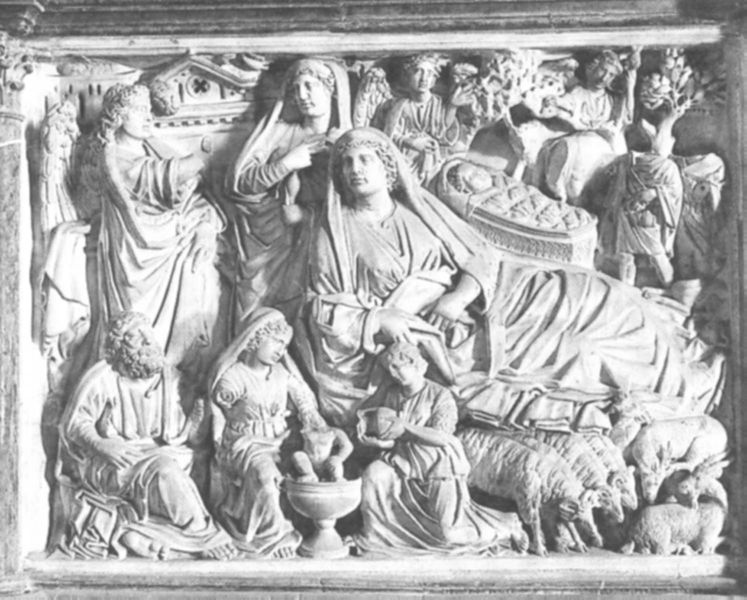
Titel: Kanzel
Künstler: Niccolò Pisano
Standort: Pisa, Baptisterium (EU - I - Toskana)
Schlagwörter: baum, flügel, mann, baden, bäume, frauen, menschen, ausschnitt, frau, marmor, männer, säulen, haus, schleier, tiere, bart, bärte, falten, rahmen, stein, gewand, kelch, kind, locken, renaissance, engel, relief, giebel, baby, figuren, kopftuch, liegend, foto, bad, gefäß, antike, religion, schwarzweiß, christus, grab, jesus, christlich, stall, umhänge, pokal, taufe, maria, christen, schafe, hirten, josef, relieff, monument, geburt, krippe, wiege, taufbecken, pisano, grippe, reigiös, steub, aschafe